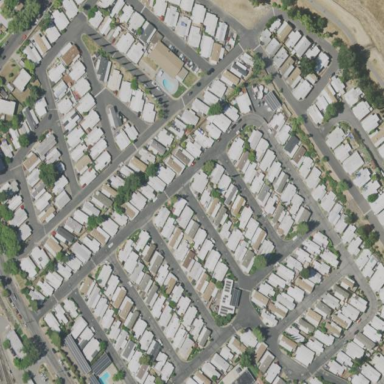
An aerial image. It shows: Residential area known as trailer park.